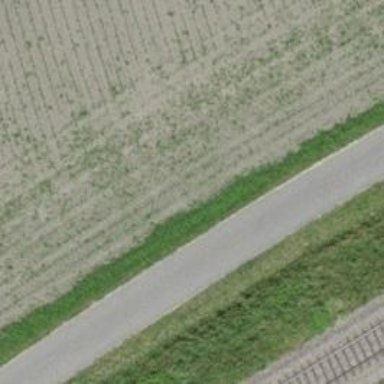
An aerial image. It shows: Agricultural track with asphalt surface. The track is of grade 1 quality. Suitable for agricultural vehicles.